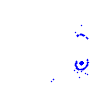
Particle: electron